Question: I realize there are other threads related to this question but I've tried all the solutions I could find in those threads to no avail. I have a ASP.NET site that was built using the default template Visual Studio provides for Authenticating against an Active Directory. I then attempted to deploy it to a local IIS on my machine. However I get this error when I deploy. I can run it locally fine on IIS. I deployed the stock ASP.NET program authenticating against the same AD on the same local IIS on a different port and it works fine. However my app still errors out even though all the configs between the two are the same. Both are using HTTPS via the development certificate. Any advice would be appreciated. Thanks.

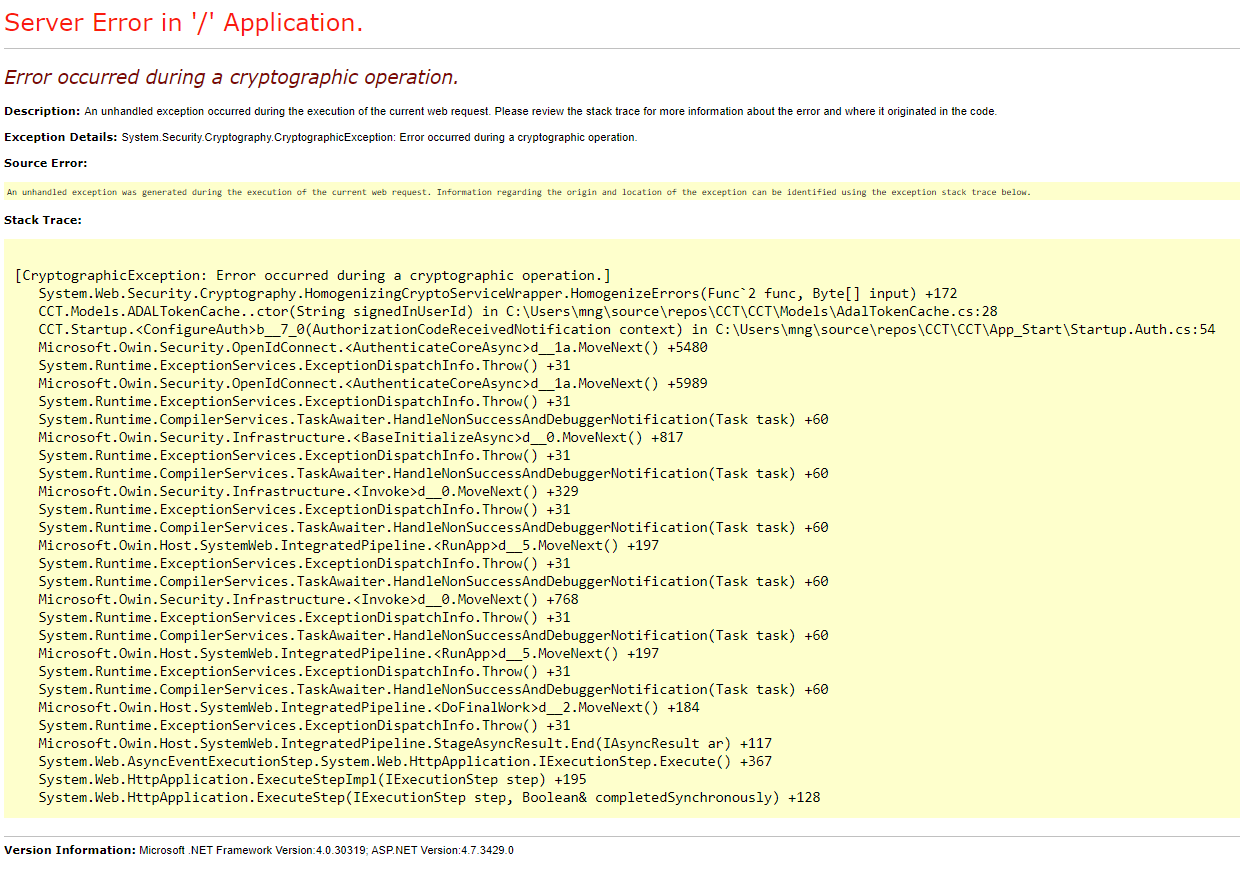
Answer: You need to add machine key entry in the web.confile file like below:
'''
<configuration>
<system.web>
<compilation debug="true" targetFramework="4.5" />
<httpRuntime targetFramework="4.5" />
<machineKey decryptionKey="Enter decryption Key here"
validation="SHA1"
validationKey="Enter validation Key here" />
</system.web>
</configuration>
'''
if you still get the error then try to set the LoadUserProfile=true in iis application pool advance setting.
below is the script to generate the machine key:
'''
# Generates a <machineKey> element that can be copied + pasted into a Web.config file.
function Generate-MachineKey {
[CmdletBinding()]
param (
[ValidateSet("AES", "DES", "3DES")]
[string]$decryptionAlgorithm = 'AES',
[ValidateSet("MD5", "SHA1", "HMACSHA256", "HMACSHA384", "HMACSHA512")]
[string]$validationAlgorithm = 'HMACSHA256'
)
process {
function BinaryToHex {
[CmdLetBinding()]
param($bytes)
process {
$builder = new-object System.Text.StringBuilder
foreach ($b in $bytes) {
$builder = $builder.AppendFormat([System.Globalization.CultureInfo]::InvariantCulture, "{0:X2}", $b)
}
$builder
}
}
switch ($decryptionAlgorithm) {
"AES" { $decryptionObject = new-object System.Security.Cryptography.AesCryptoServiceProvider }
"DES" { $decryptionObject = new-object System.Security.Cryptography.DESCryptoServiceProvider }
"3DES" { $decryptionObject = new-object System.Security.Cryptography.TripleDESCryptoServiceProvider }
}
$decryptionObject.GenerateKey()
$decryptionKey = BinaryToHex($decryptionObject.Key)
$decryptionObject.Dispose()
switch ($validationAlgorithm) {
"MD5" { $validationObject = new-object System.Security.Cryptography.HMACMD5 }
"SHA1" { $validationObject = new-object System.Security.Cryptography.HMACSHA1 }
"HMACSHA256" { $validationObject = new-object System.Security.Cryptography.HMACSHA256 }
"HMACSHA385" { $validationObject = new-object System.Security.Cryptography.HMACSHA384 }
"HMACSHA512" { $validationObject = new-object System.Security.Cryptography.HMACSHA512 }
}
$validationKey = BinaryToHex($validationObject.Key)
$validationObject.Dispose()
[string]::Format([System.Globalization.CultureInfo]::InvariantCulture,
"<machineKey decryption='"{0}'" decryptionKey='"{1}'" validation='"{2}'" validationKey='"{3}'" />",
$decryptionAlgorithm.ToUpperInvariant(), $decryptionKey,
$validationAlgorithm.ToUpperInvariant(), $validationKey)
}
}
'''
save this script. tha load the file.
'''
PS C:\windows\system32> C:\Untitled1.ps1
'''
Run below command:
'''
PS C:\windows\system32> Generate-MachineKey -validationAlgorithm SHA1
'''
You could refer below article for more detail:
<URL>